Question: eclipse is marking a route that I took from the symfony2 blog tutorial.
Is the error correctly flagged or do I need to change my yml editor?

'''
_welcome:
pattern: /
defaults: { _controller: BloggerBlogBundle:Default:index }
'''
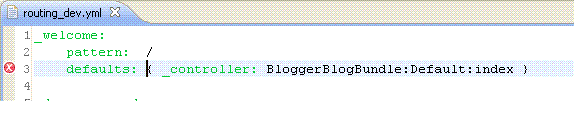
Answer: If my memory is correct on this, Symfony2 uses a custom YAML parser that does not require quotes around values with non-alphanumeric characters. The traditional YAML specification does. Try putting quotes around the value for _controller. It won't break Symfony and it should make Eclipse happy
'{ _controller: "BloggerBlogBundle:Default:index" }'